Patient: sex M, age 78
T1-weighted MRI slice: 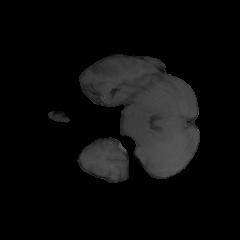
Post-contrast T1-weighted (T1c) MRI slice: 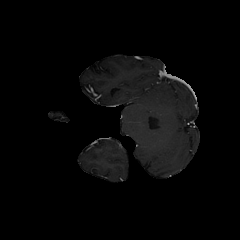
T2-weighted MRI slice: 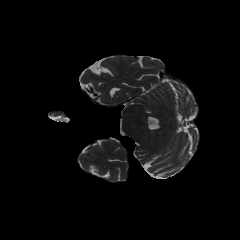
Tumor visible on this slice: no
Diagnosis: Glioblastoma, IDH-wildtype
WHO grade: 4